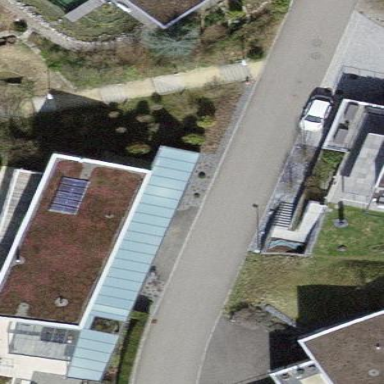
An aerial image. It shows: Detached building with flat roof.